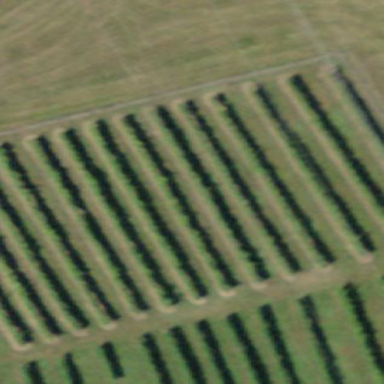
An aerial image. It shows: Vineyard.